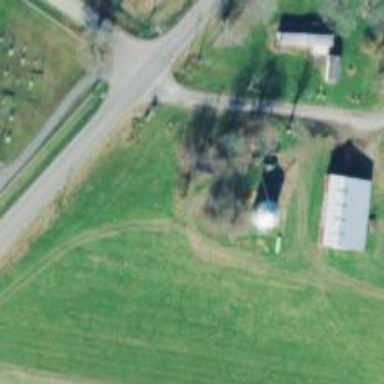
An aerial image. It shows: Silo.